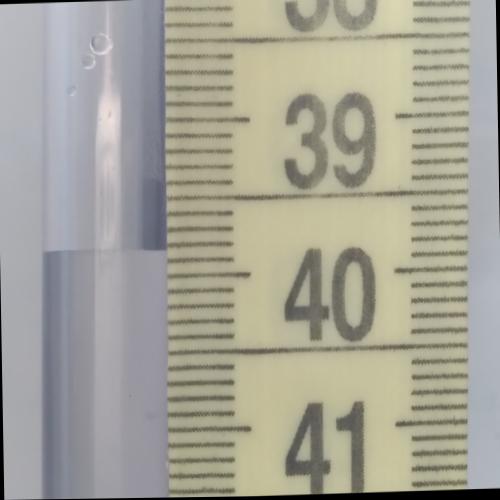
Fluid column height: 39.8 cm